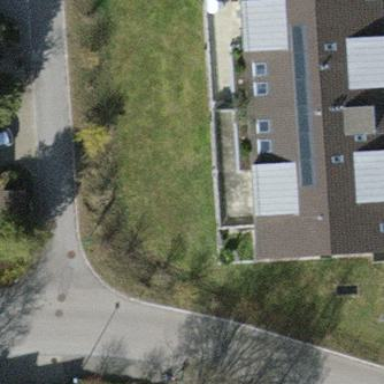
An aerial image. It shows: Gabled roof on building that houses apartments.